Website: ulta-beauty
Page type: address-validator
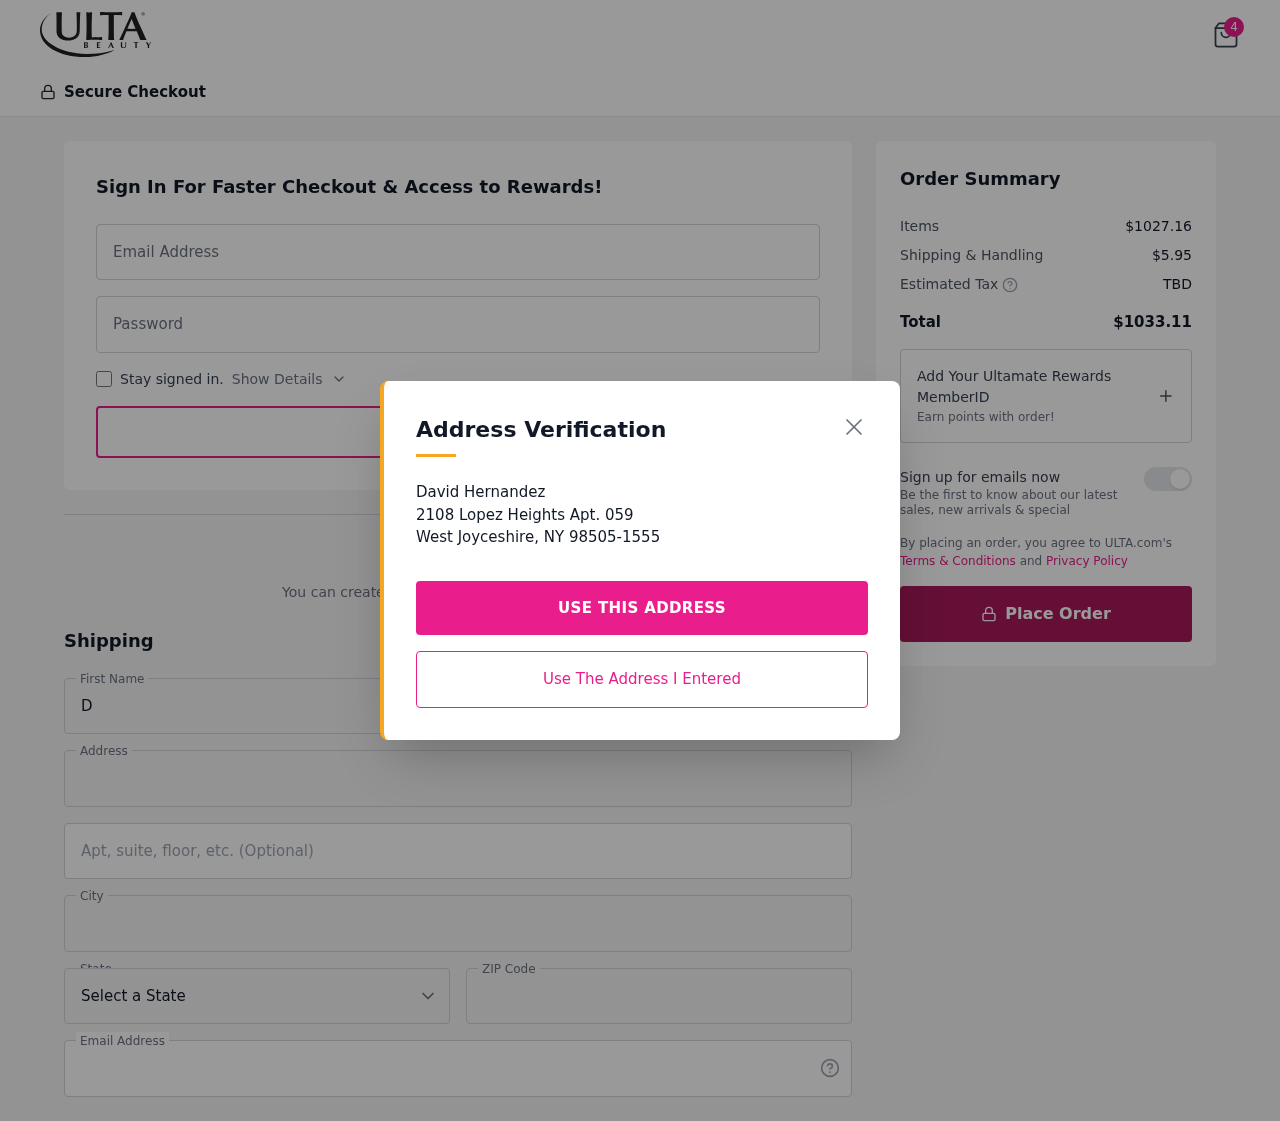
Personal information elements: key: PII_CITY
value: West Joyceshire
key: PII_EMAIL
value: david_hernandez@gmail.com
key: PII_FIRSTNAME
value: David
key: PII_LASTNAME
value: Hernandez
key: PII_POSTCODE
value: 98505
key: PII_STATE_ABBR
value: NY
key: PII_STREET
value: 2108 Lopez Heights Apt. 059
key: PII_STREET2
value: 2108 Lopez Heights Apt. 059
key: PII_STREET2
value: Apt. 632
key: PII_FULLNAME2
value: David Hernandez
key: PII_CITY2
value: West Joyceshire
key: PII_STATE_ABBR2
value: NY
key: PII_POSTCODE_FULL
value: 98505
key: PII_POSTCODE_EXT
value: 1555
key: PII_POSTCODE_NUMERIC
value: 98505
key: PII_POSTCODE_EXT_NUMERIC
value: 1555
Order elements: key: ORDER_NUM_ITEMS
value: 4
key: ORDER_SUBTOTAL
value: $1027.16
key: ORDER_SHIPPING_COST
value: $5.95
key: ORDER_TOTAL
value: $1033.11